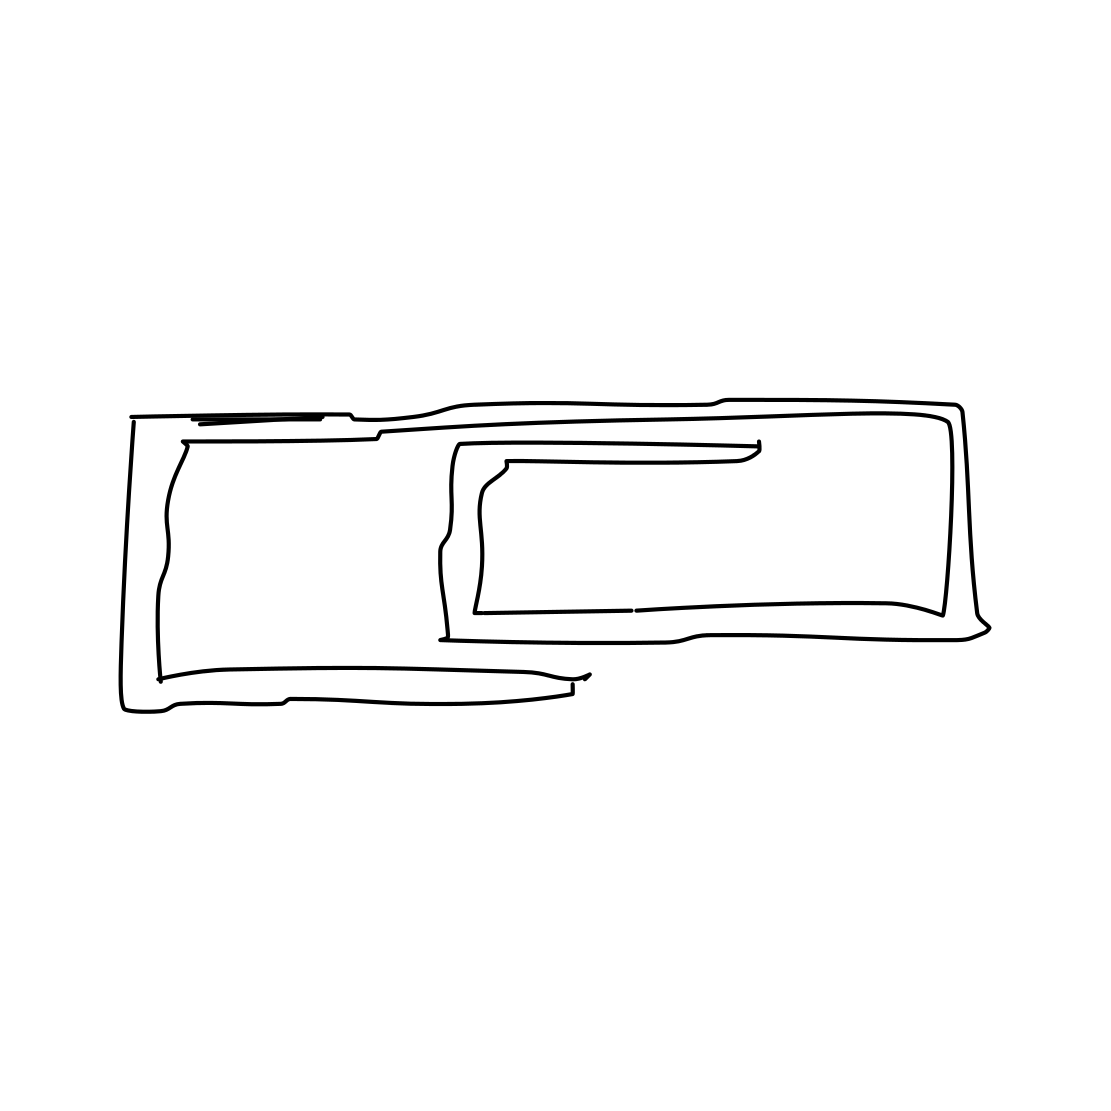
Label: paper clip